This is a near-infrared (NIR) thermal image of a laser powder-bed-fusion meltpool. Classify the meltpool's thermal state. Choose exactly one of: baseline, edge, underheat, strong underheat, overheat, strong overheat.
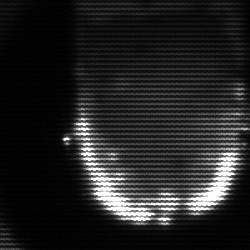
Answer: baseline